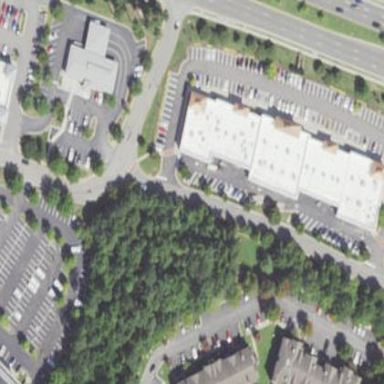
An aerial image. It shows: Retail area.